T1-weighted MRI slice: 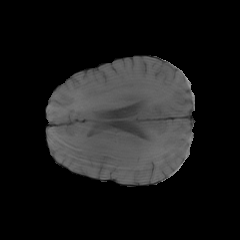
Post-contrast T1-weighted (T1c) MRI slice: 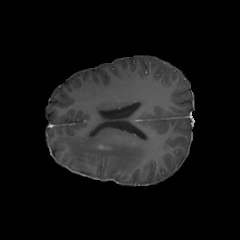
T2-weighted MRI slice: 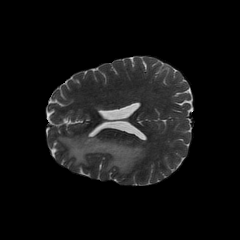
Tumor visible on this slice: yes